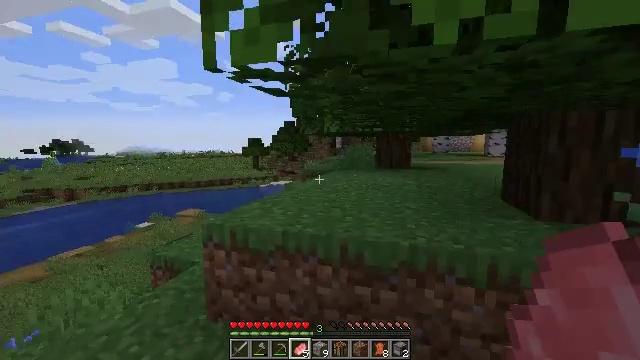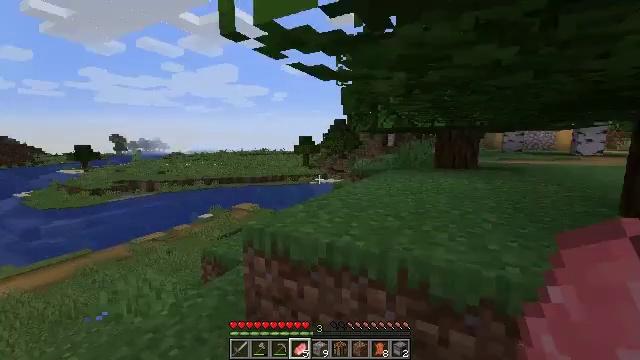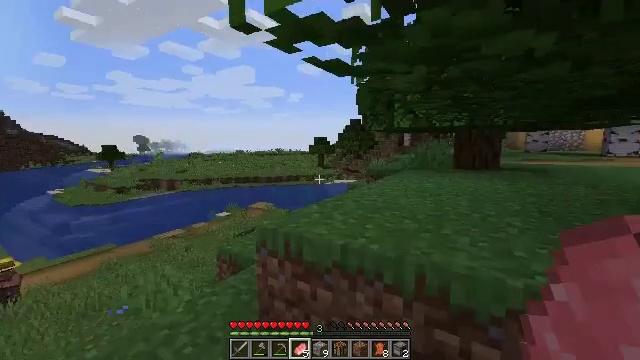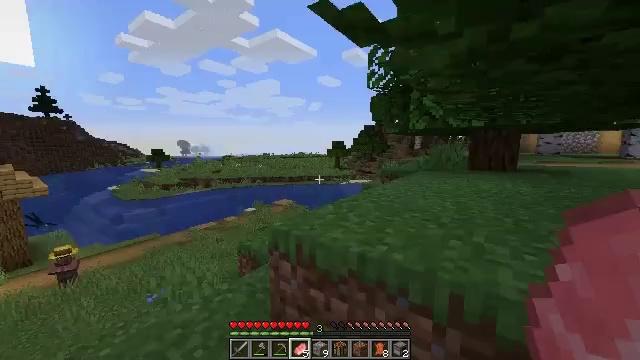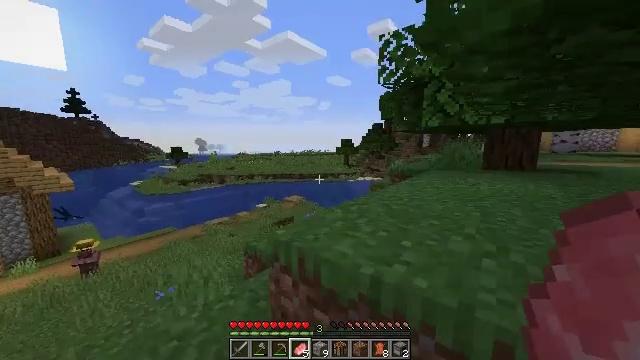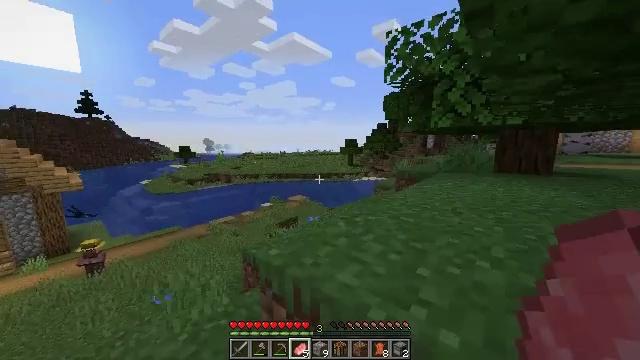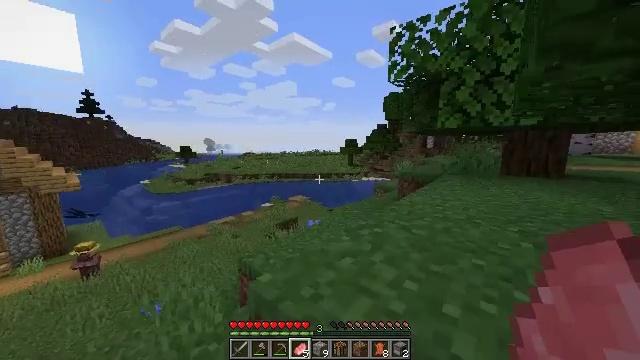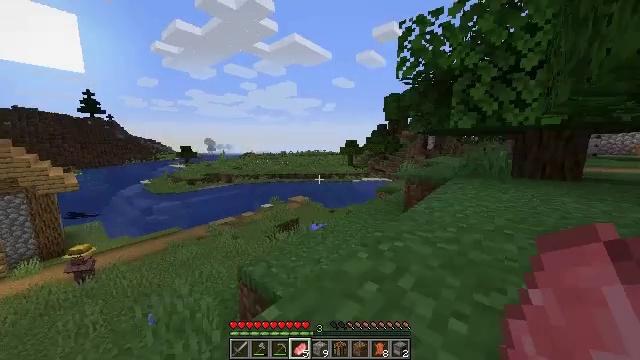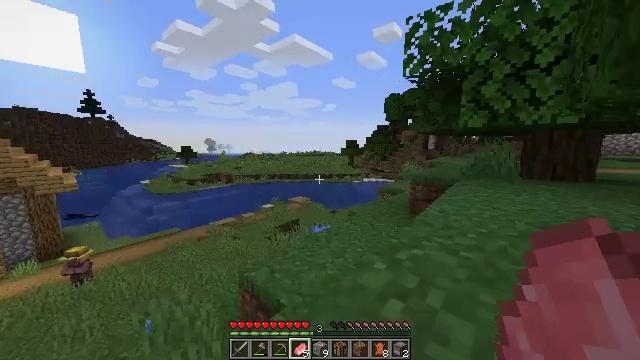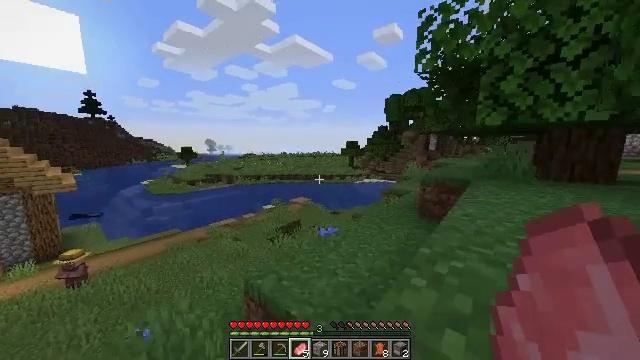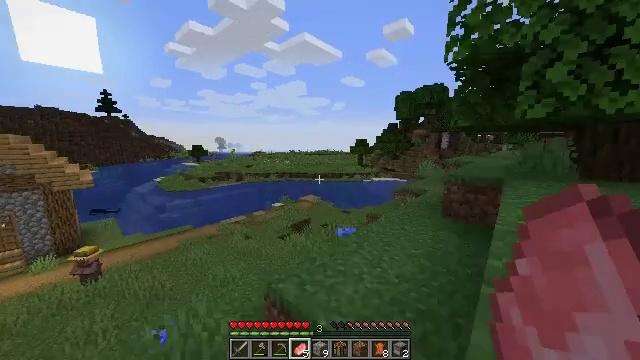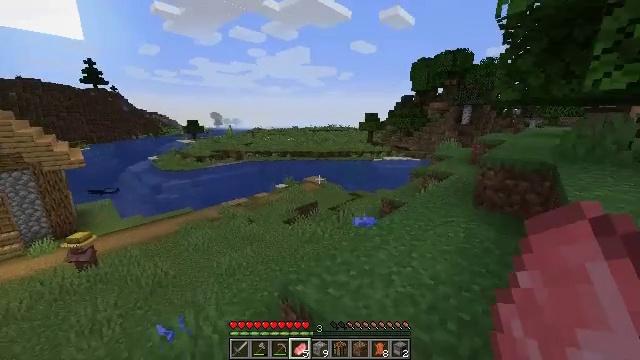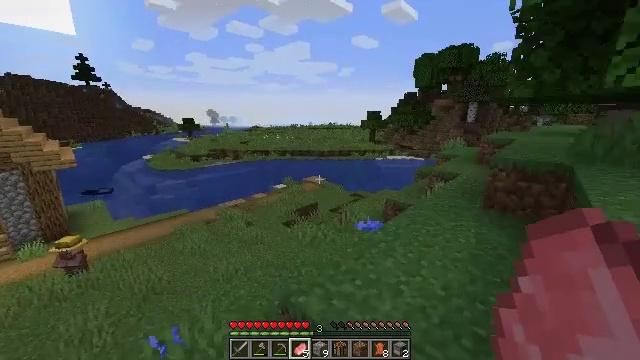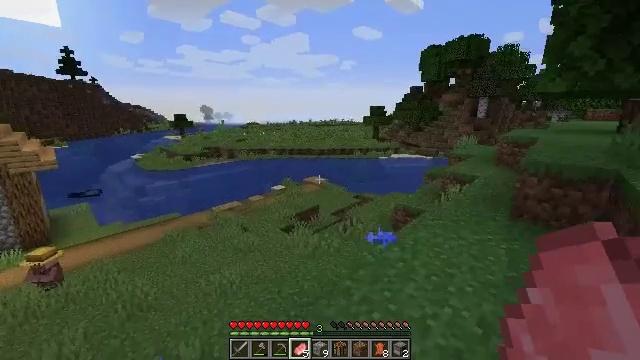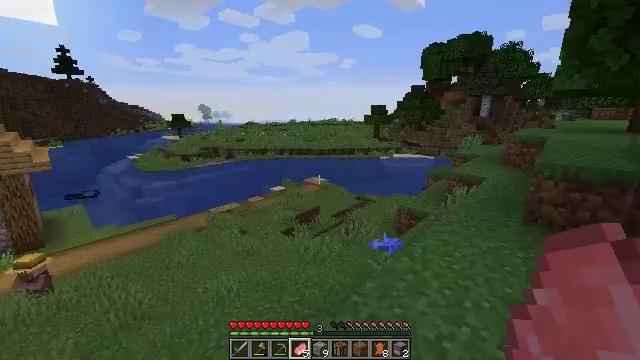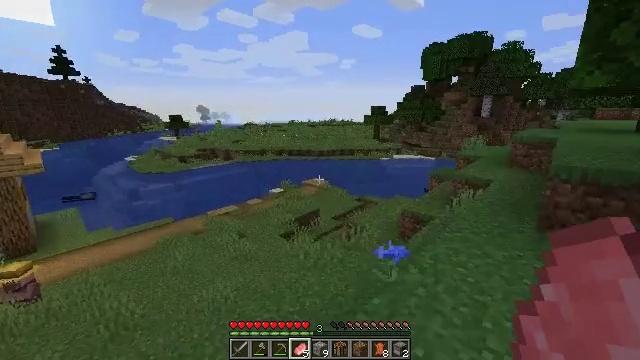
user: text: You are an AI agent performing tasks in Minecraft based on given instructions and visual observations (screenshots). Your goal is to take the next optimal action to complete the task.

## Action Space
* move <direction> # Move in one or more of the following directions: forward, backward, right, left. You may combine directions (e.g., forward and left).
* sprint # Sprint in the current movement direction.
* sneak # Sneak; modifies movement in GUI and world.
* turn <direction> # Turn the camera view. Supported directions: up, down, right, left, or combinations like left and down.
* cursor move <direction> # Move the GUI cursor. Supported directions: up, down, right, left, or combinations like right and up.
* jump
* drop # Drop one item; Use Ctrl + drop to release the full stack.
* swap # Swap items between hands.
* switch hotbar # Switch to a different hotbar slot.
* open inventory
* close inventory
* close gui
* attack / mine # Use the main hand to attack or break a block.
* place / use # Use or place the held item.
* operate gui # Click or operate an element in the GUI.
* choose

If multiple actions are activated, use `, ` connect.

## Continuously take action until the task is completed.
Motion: motion action
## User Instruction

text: Collect the blast furnace by mining it.
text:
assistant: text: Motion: move forward, sprint, turn left
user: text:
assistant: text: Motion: move forward, sprint, turn left
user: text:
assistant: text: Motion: move forward, sprint, turn left
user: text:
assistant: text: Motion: move forward, sprint, turn left
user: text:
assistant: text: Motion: move forward, sprint, turn left
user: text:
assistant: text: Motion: move forward and move left
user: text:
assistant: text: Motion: move forward and move left
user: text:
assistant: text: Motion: move forward and move left
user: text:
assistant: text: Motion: move forward and move left
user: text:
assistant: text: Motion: move forward, turn left
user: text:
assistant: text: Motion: move forward, turn left and down
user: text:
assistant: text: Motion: move forward
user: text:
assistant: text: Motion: move forward
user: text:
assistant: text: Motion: move forward
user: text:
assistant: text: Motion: move forward
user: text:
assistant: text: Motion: move forward, sprint, turn left and up
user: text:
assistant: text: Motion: move forward, sprint, turn left and down
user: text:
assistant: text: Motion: move forward, sprint, turn left
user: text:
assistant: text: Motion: move forward
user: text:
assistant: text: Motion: move forward
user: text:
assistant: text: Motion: move forward
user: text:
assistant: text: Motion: move forward
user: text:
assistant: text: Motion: move forward
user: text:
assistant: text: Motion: move forward
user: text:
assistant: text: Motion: move forward
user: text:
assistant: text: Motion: move forward
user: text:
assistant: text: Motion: move forward
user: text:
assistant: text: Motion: move forward
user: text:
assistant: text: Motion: move forward
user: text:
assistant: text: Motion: move forward